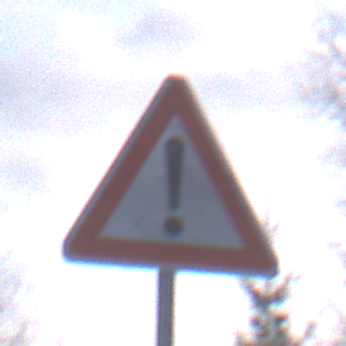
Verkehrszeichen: Gefahrenstelle
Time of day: MorningAfternoon
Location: Outdoor (Nature)
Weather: PartlyCloudy
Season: NotSpecified
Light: Natural